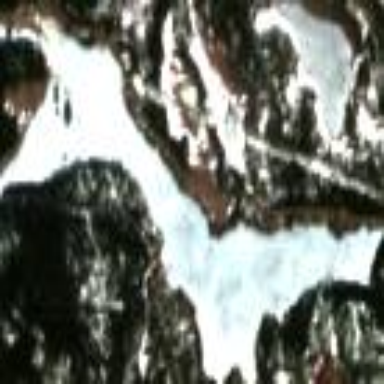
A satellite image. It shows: Serene lake.